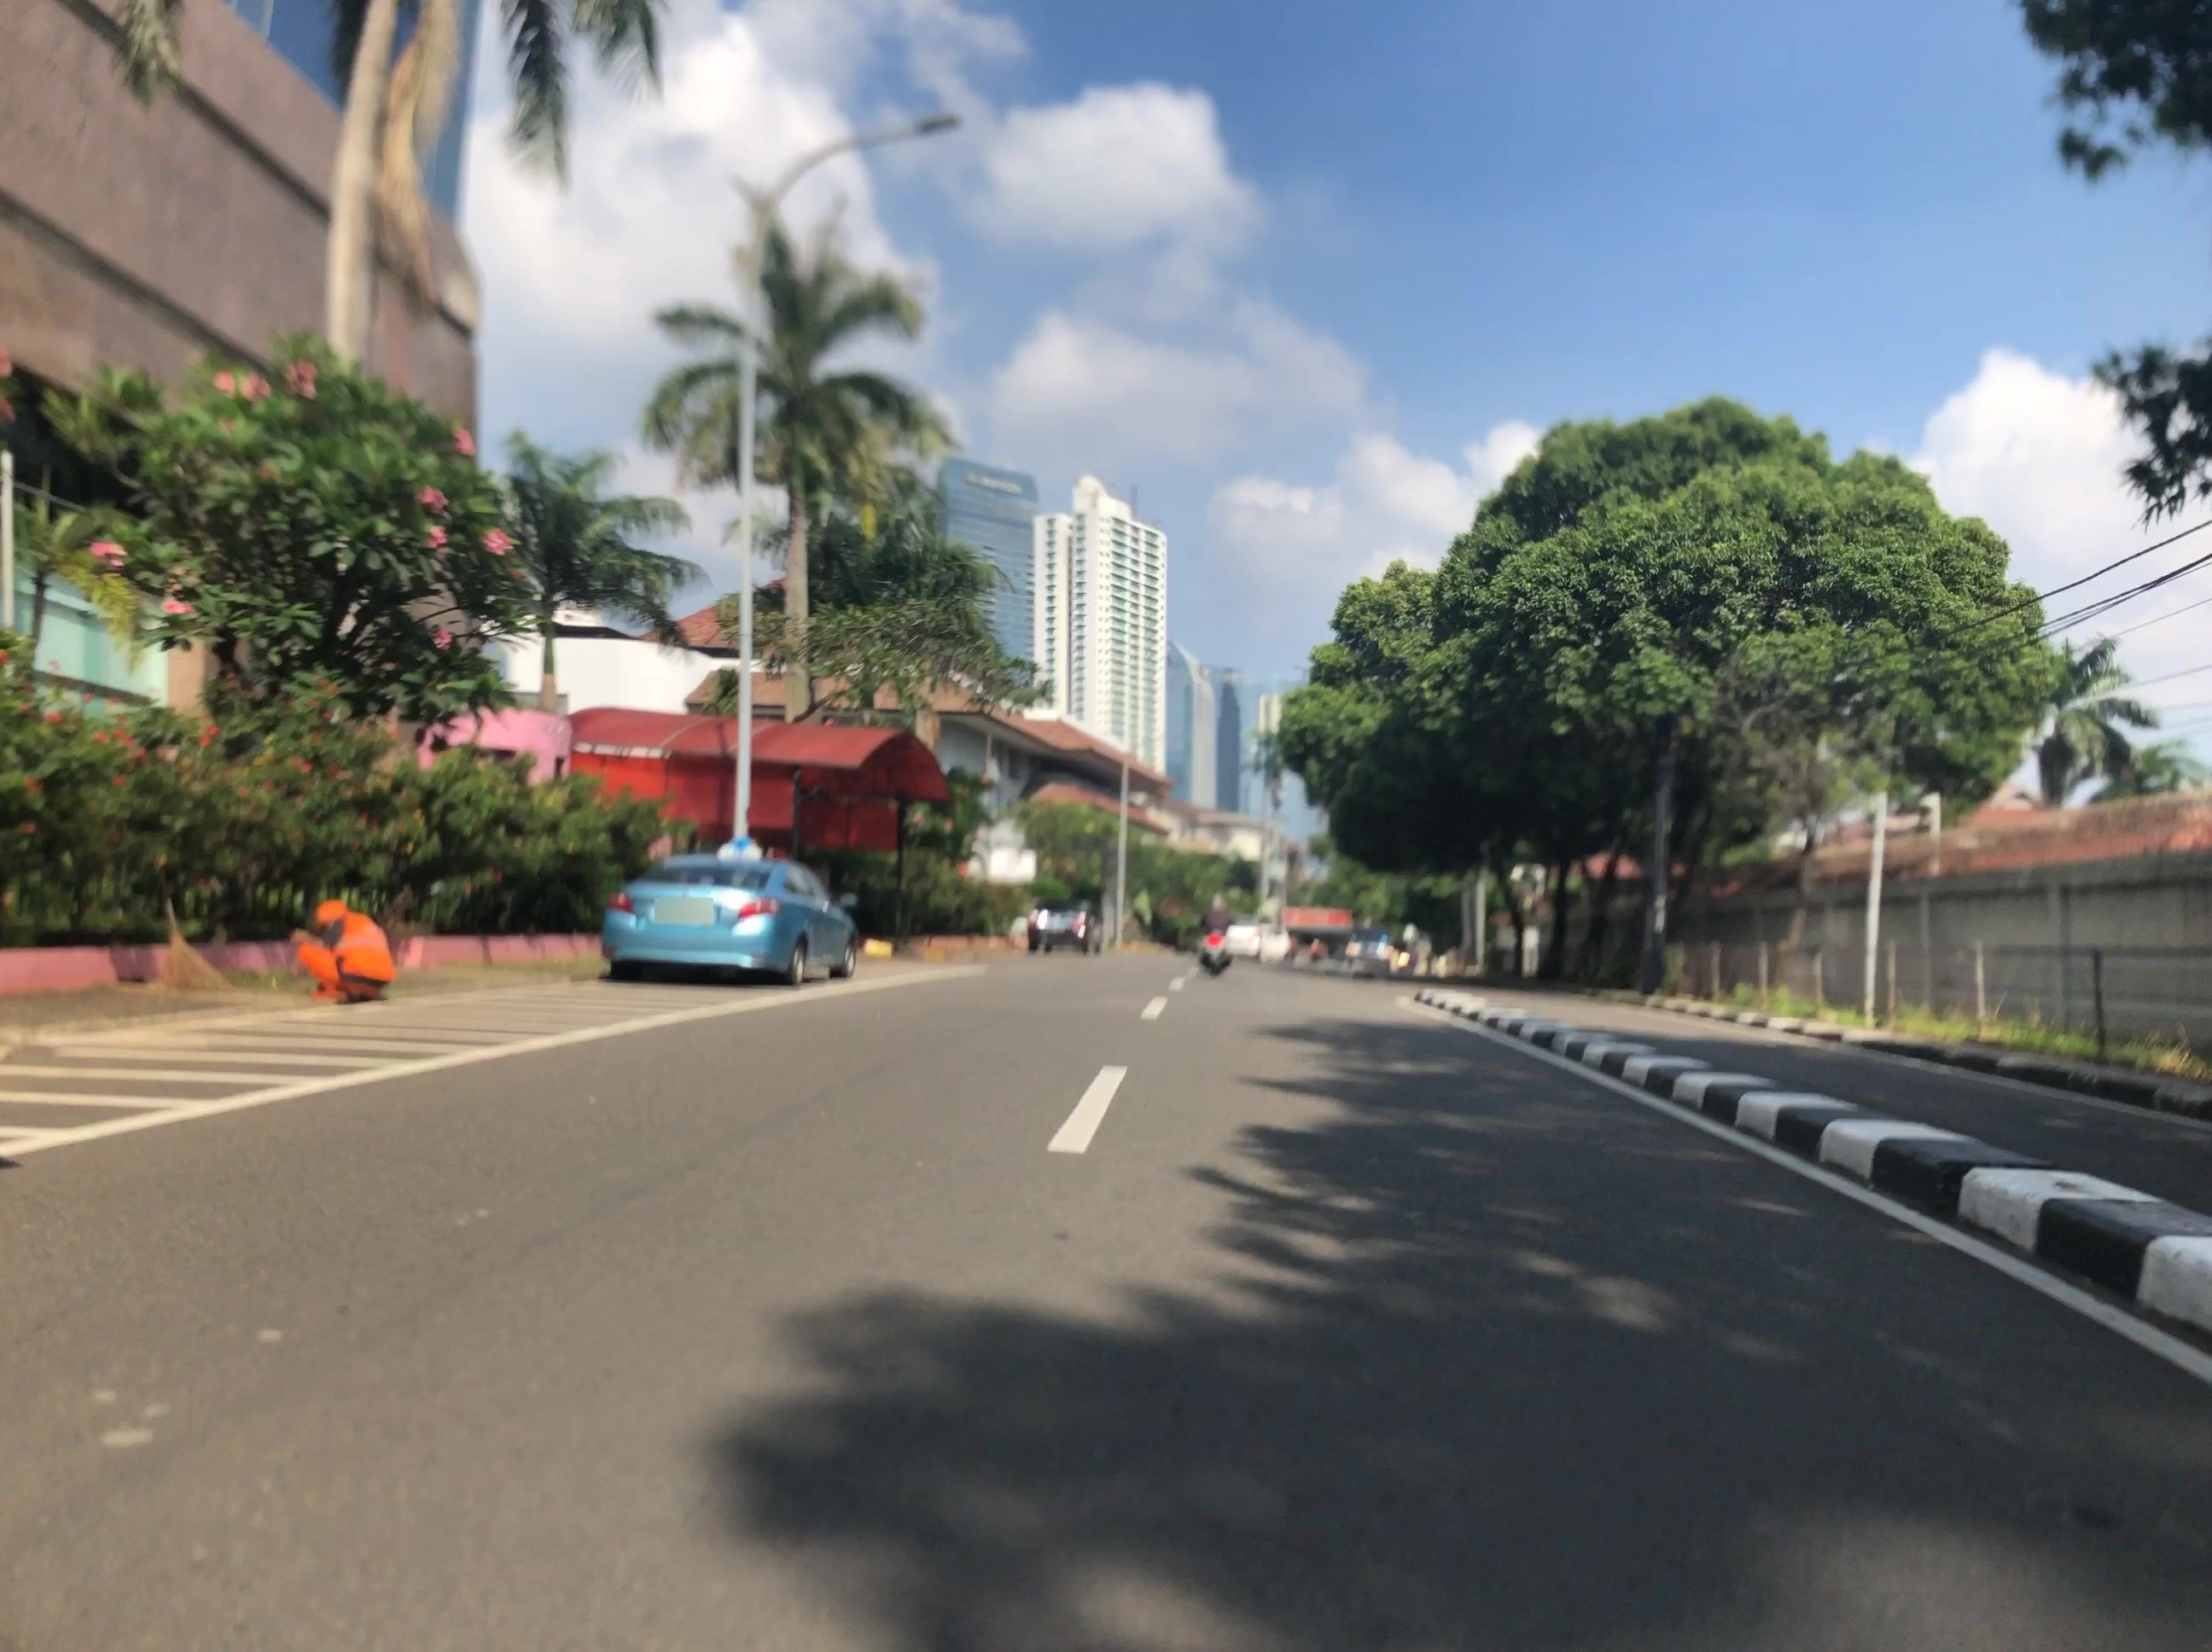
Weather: clear
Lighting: day
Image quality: good
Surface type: driving surface
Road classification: tertiary
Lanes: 2
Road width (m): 7
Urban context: urban centre
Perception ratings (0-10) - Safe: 6.15, Lively: 8.75, Beautiful: 6.02, Boring: 1.57, Depressing: 2.22, Wealthy: 5.74